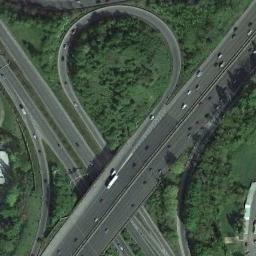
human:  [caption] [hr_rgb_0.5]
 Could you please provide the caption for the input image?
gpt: Below this overpass is a four-lane highway .

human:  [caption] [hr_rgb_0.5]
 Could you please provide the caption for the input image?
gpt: The overpass is next to the grass and some trees .

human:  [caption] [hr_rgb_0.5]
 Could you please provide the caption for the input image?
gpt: There are many trees beside the overpass .

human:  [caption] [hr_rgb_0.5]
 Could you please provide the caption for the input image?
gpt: The overpass is over the roads in the forest and some cars are driving on the roads and the overpass .

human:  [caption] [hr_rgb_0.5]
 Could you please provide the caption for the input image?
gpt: There are many green trees around the overpass .